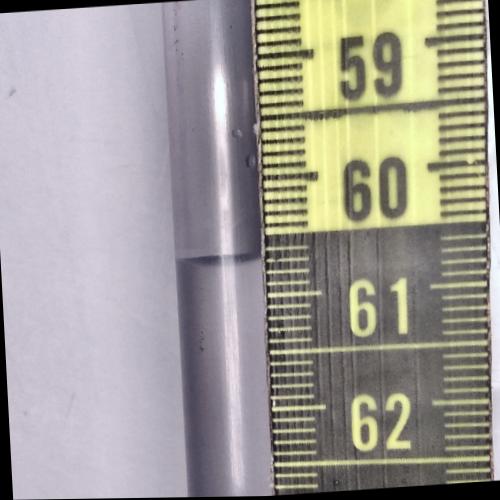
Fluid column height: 60.7 cm